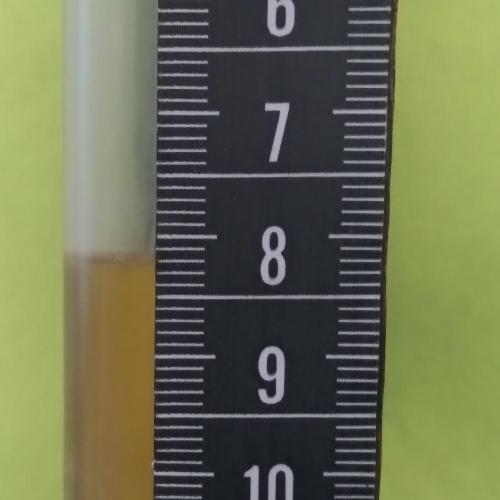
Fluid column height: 8.2 cm